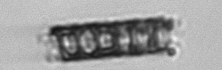
Label: Paralia_sulcata